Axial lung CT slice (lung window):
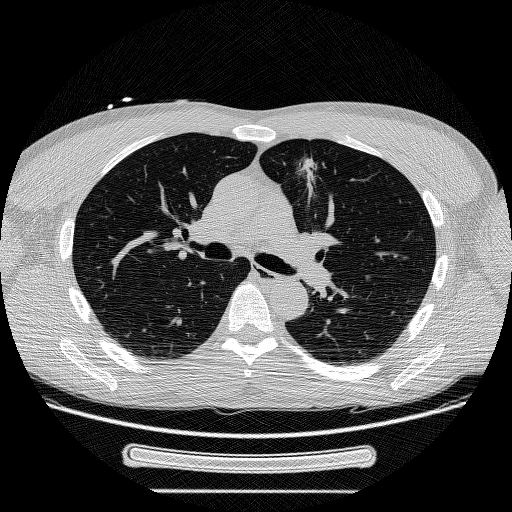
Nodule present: yes
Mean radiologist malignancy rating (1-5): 4.333